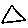
Label: triangle